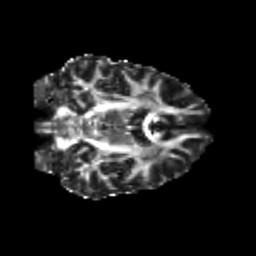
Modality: FA
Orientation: coronal
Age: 24
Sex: male
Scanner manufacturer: siemens
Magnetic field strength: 3 T
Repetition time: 3.5 s
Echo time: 0.104 s